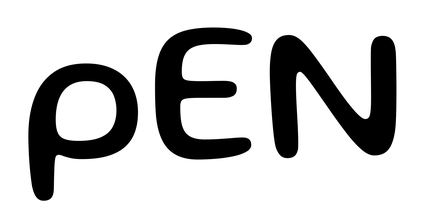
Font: Gluten_Regular